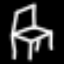
Label: chair